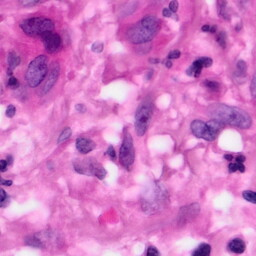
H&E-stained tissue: Pancreatic